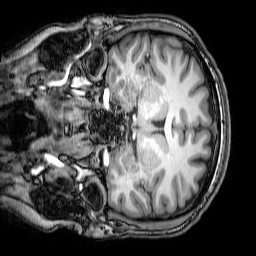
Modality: T1w
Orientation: coronal
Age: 25
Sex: male